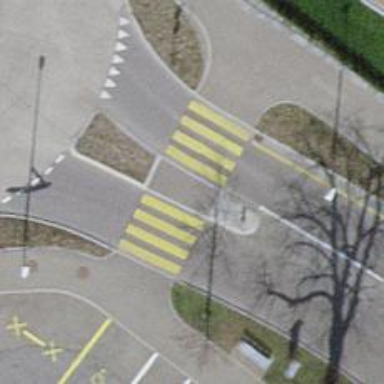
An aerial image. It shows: Marked pedestrian crossing with zebra designation and central island.